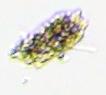
Label: Detritus